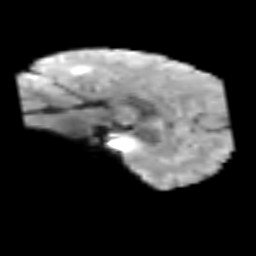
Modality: T2w
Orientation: sagittal
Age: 51
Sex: female
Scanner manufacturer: siemens
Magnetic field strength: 3 T
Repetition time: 3.2 s
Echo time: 0.081 s